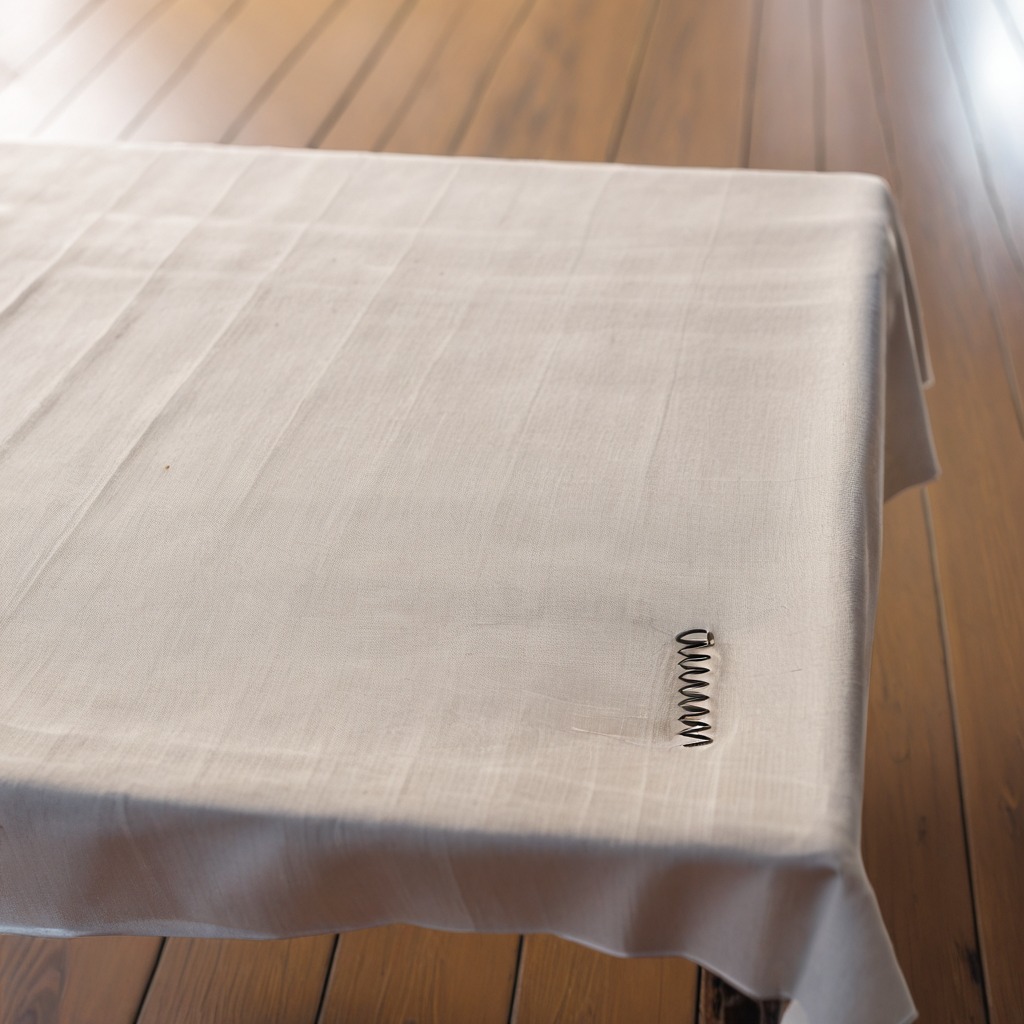
A coiled metal spring is lying on the wooden table in an outdoor workshop.